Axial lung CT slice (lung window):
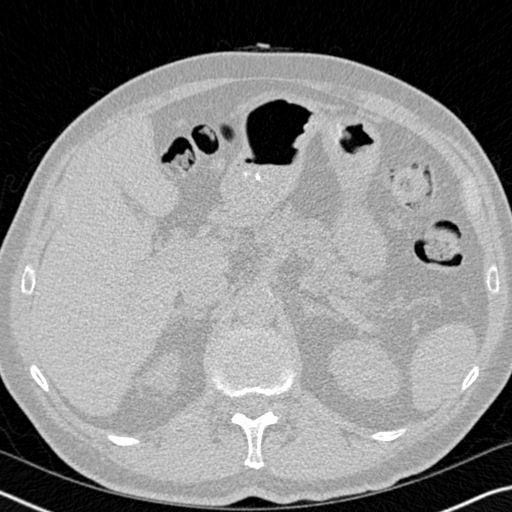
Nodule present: no